Field crop: maize
Growth stage: 2
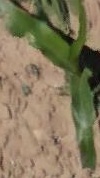
Species: maize